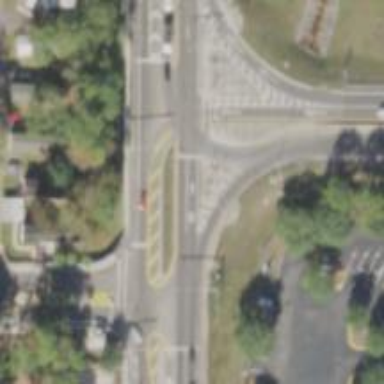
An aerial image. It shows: Traffic island located on footway.